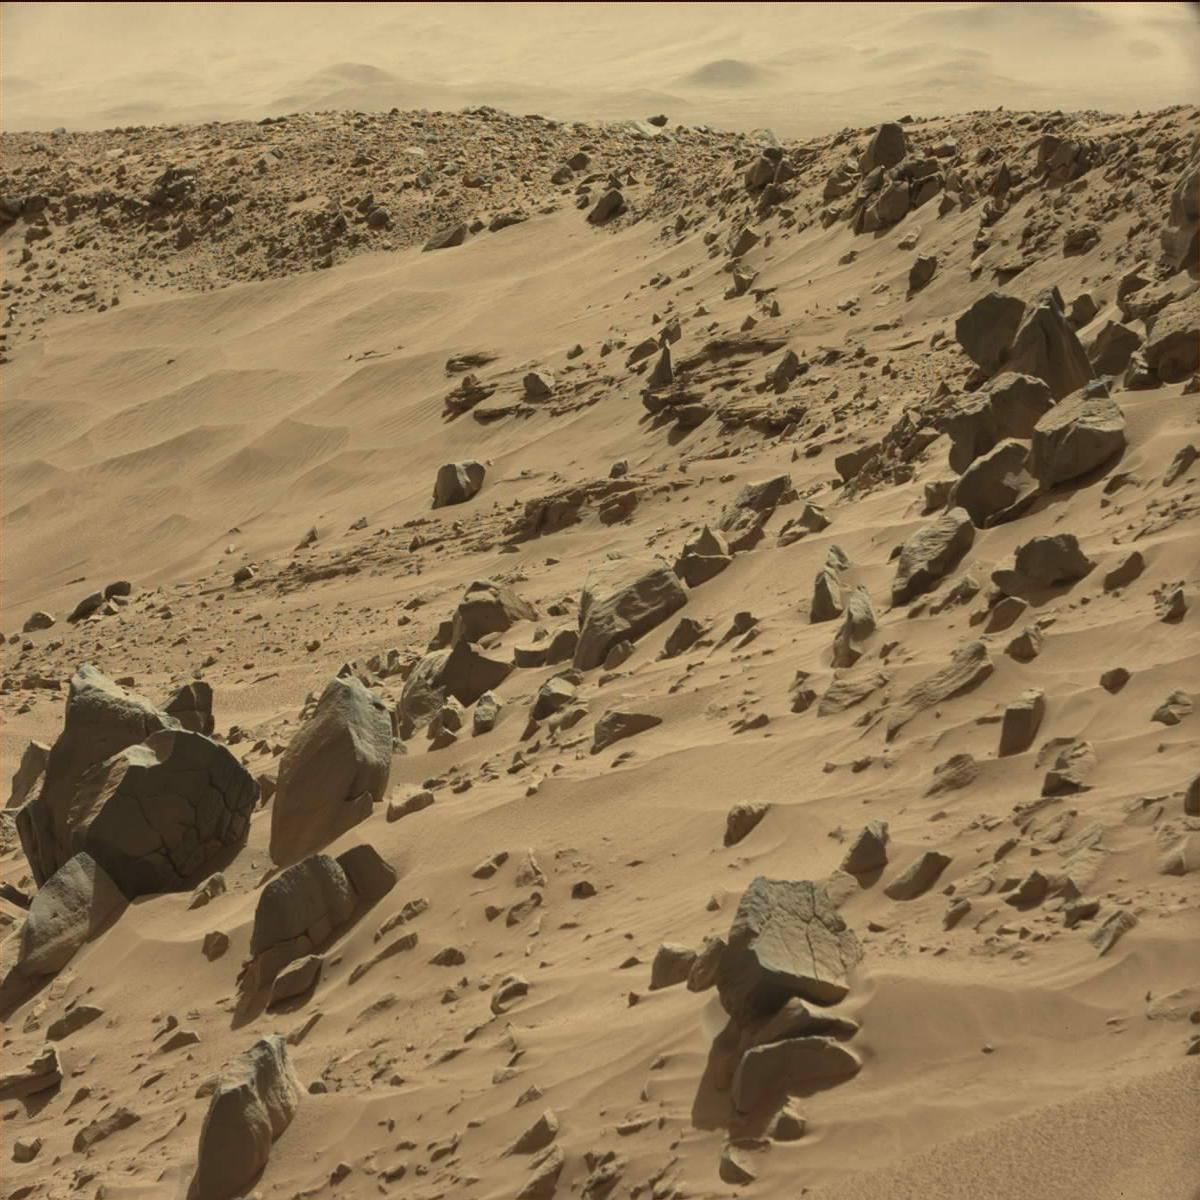
Terrain classes present: Bedrock, Ridge, Rock, Sand / Soil